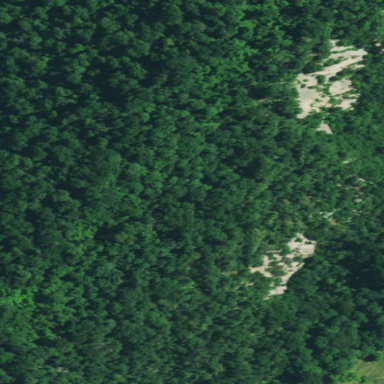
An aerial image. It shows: Landscape of bare rock.